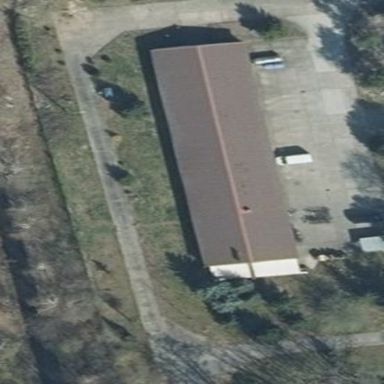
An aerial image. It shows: Building that houses motorcycle shop.